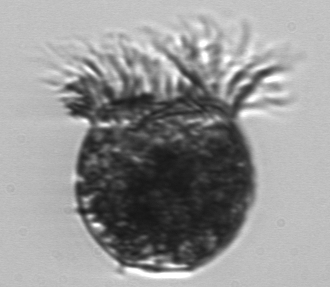
Label: Pelagostrobilidium